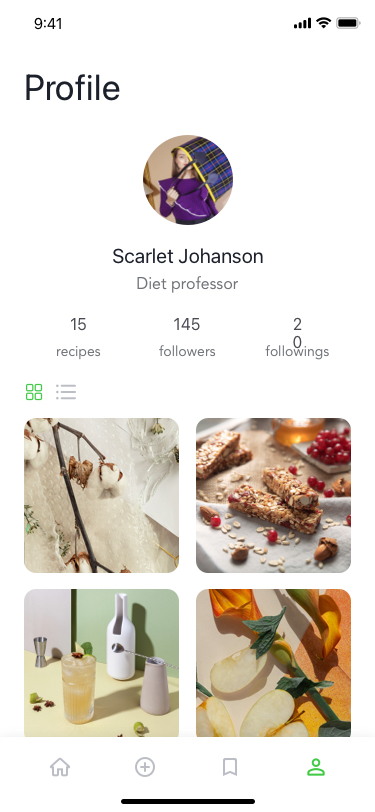
Text in this UI design:
Profile
Scarlet Johanson
Diet professor
recipes
15
145
20
followers
followings